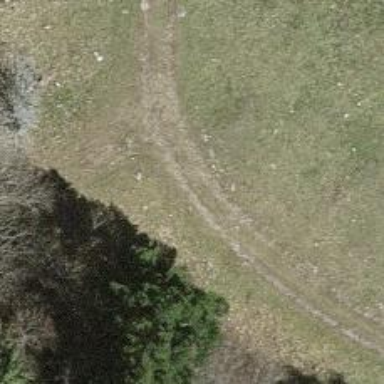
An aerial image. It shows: Track with compacted grade 4 surface.